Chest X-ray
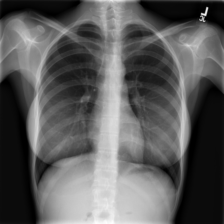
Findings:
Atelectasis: negative
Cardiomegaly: negative
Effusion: negative
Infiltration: negative
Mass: negative
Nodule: negative
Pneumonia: negative
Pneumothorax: negative
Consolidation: negative
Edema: negative
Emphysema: negative
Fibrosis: negative
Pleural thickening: negative
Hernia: negative